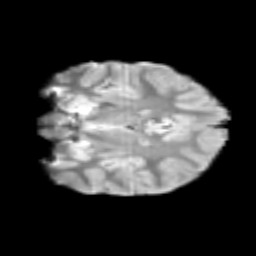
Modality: T2w
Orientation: coronal
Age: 11
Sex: male
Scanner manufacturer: siemens
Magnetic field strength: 3 T
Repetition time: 3.8 s
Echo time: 0.07 s